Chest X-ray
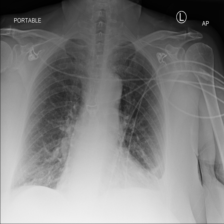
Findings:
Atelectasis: positive
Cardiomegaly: negative
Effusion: negative
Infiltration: negative
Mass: negative
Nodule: negative
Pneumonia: negative
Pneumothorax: negative
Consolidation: negative
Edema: negative
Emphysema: negative
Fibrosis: negative
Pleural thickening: negative
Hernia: negative